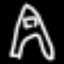
Label: The Eiffel Tower